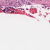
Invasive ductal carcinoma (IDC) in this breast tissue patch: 0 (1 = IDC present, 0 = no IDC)